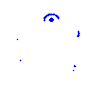
Particle: proton